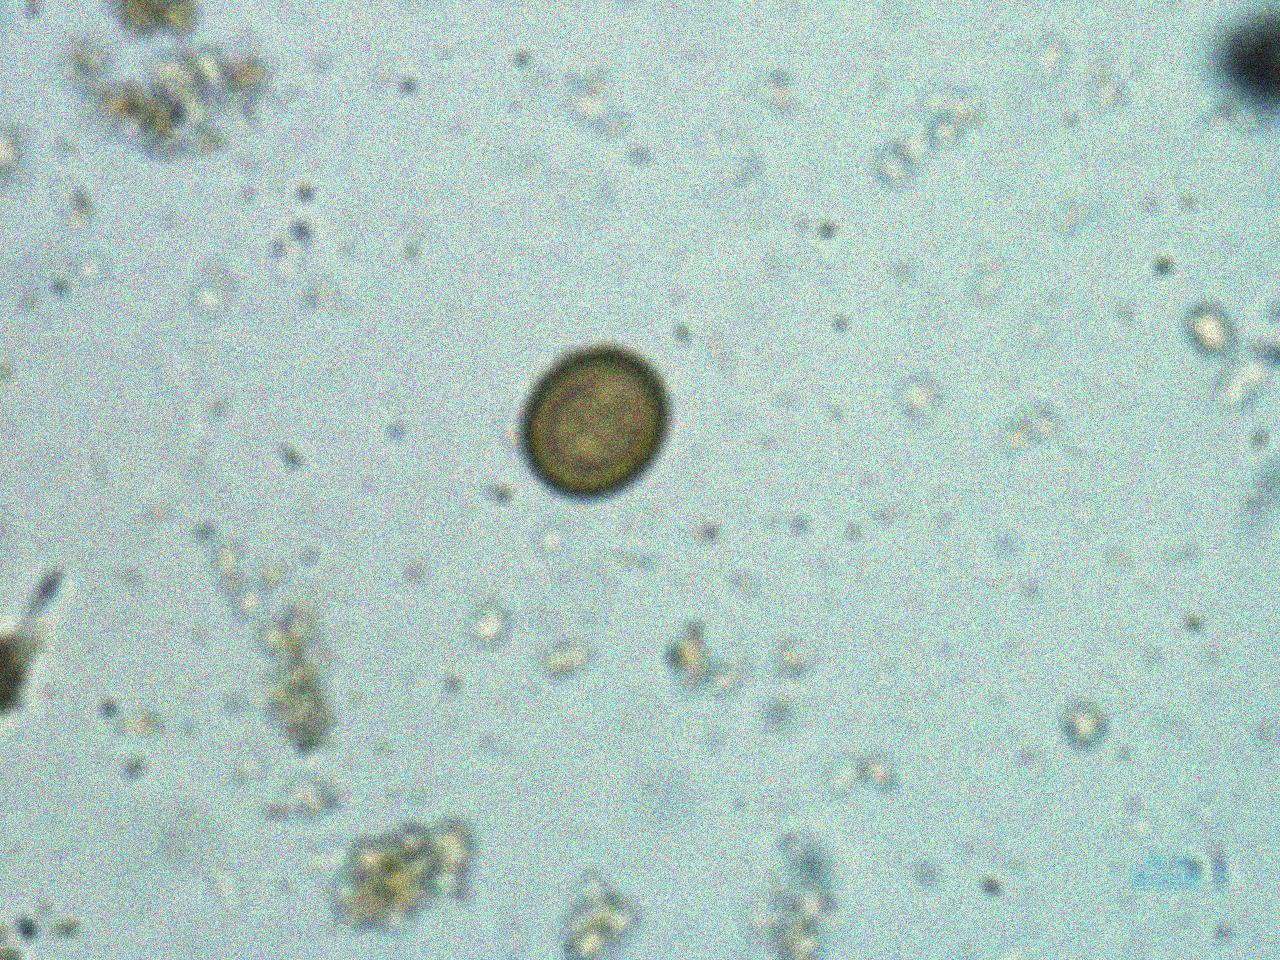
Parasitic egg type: Taenia spp. egg